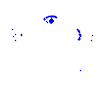
Particle: pion